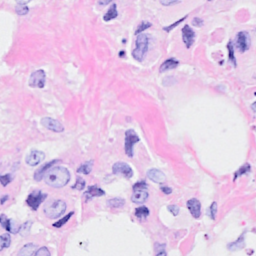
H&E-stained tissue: Breast